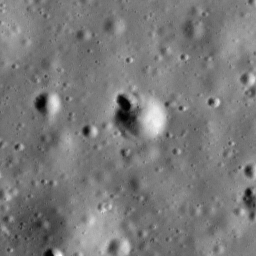
Host type: hard_negative
Lunar coordinates: latitude -9.046, longitude -80.872